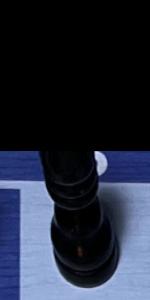
Label: Bishop_Black